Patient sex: M
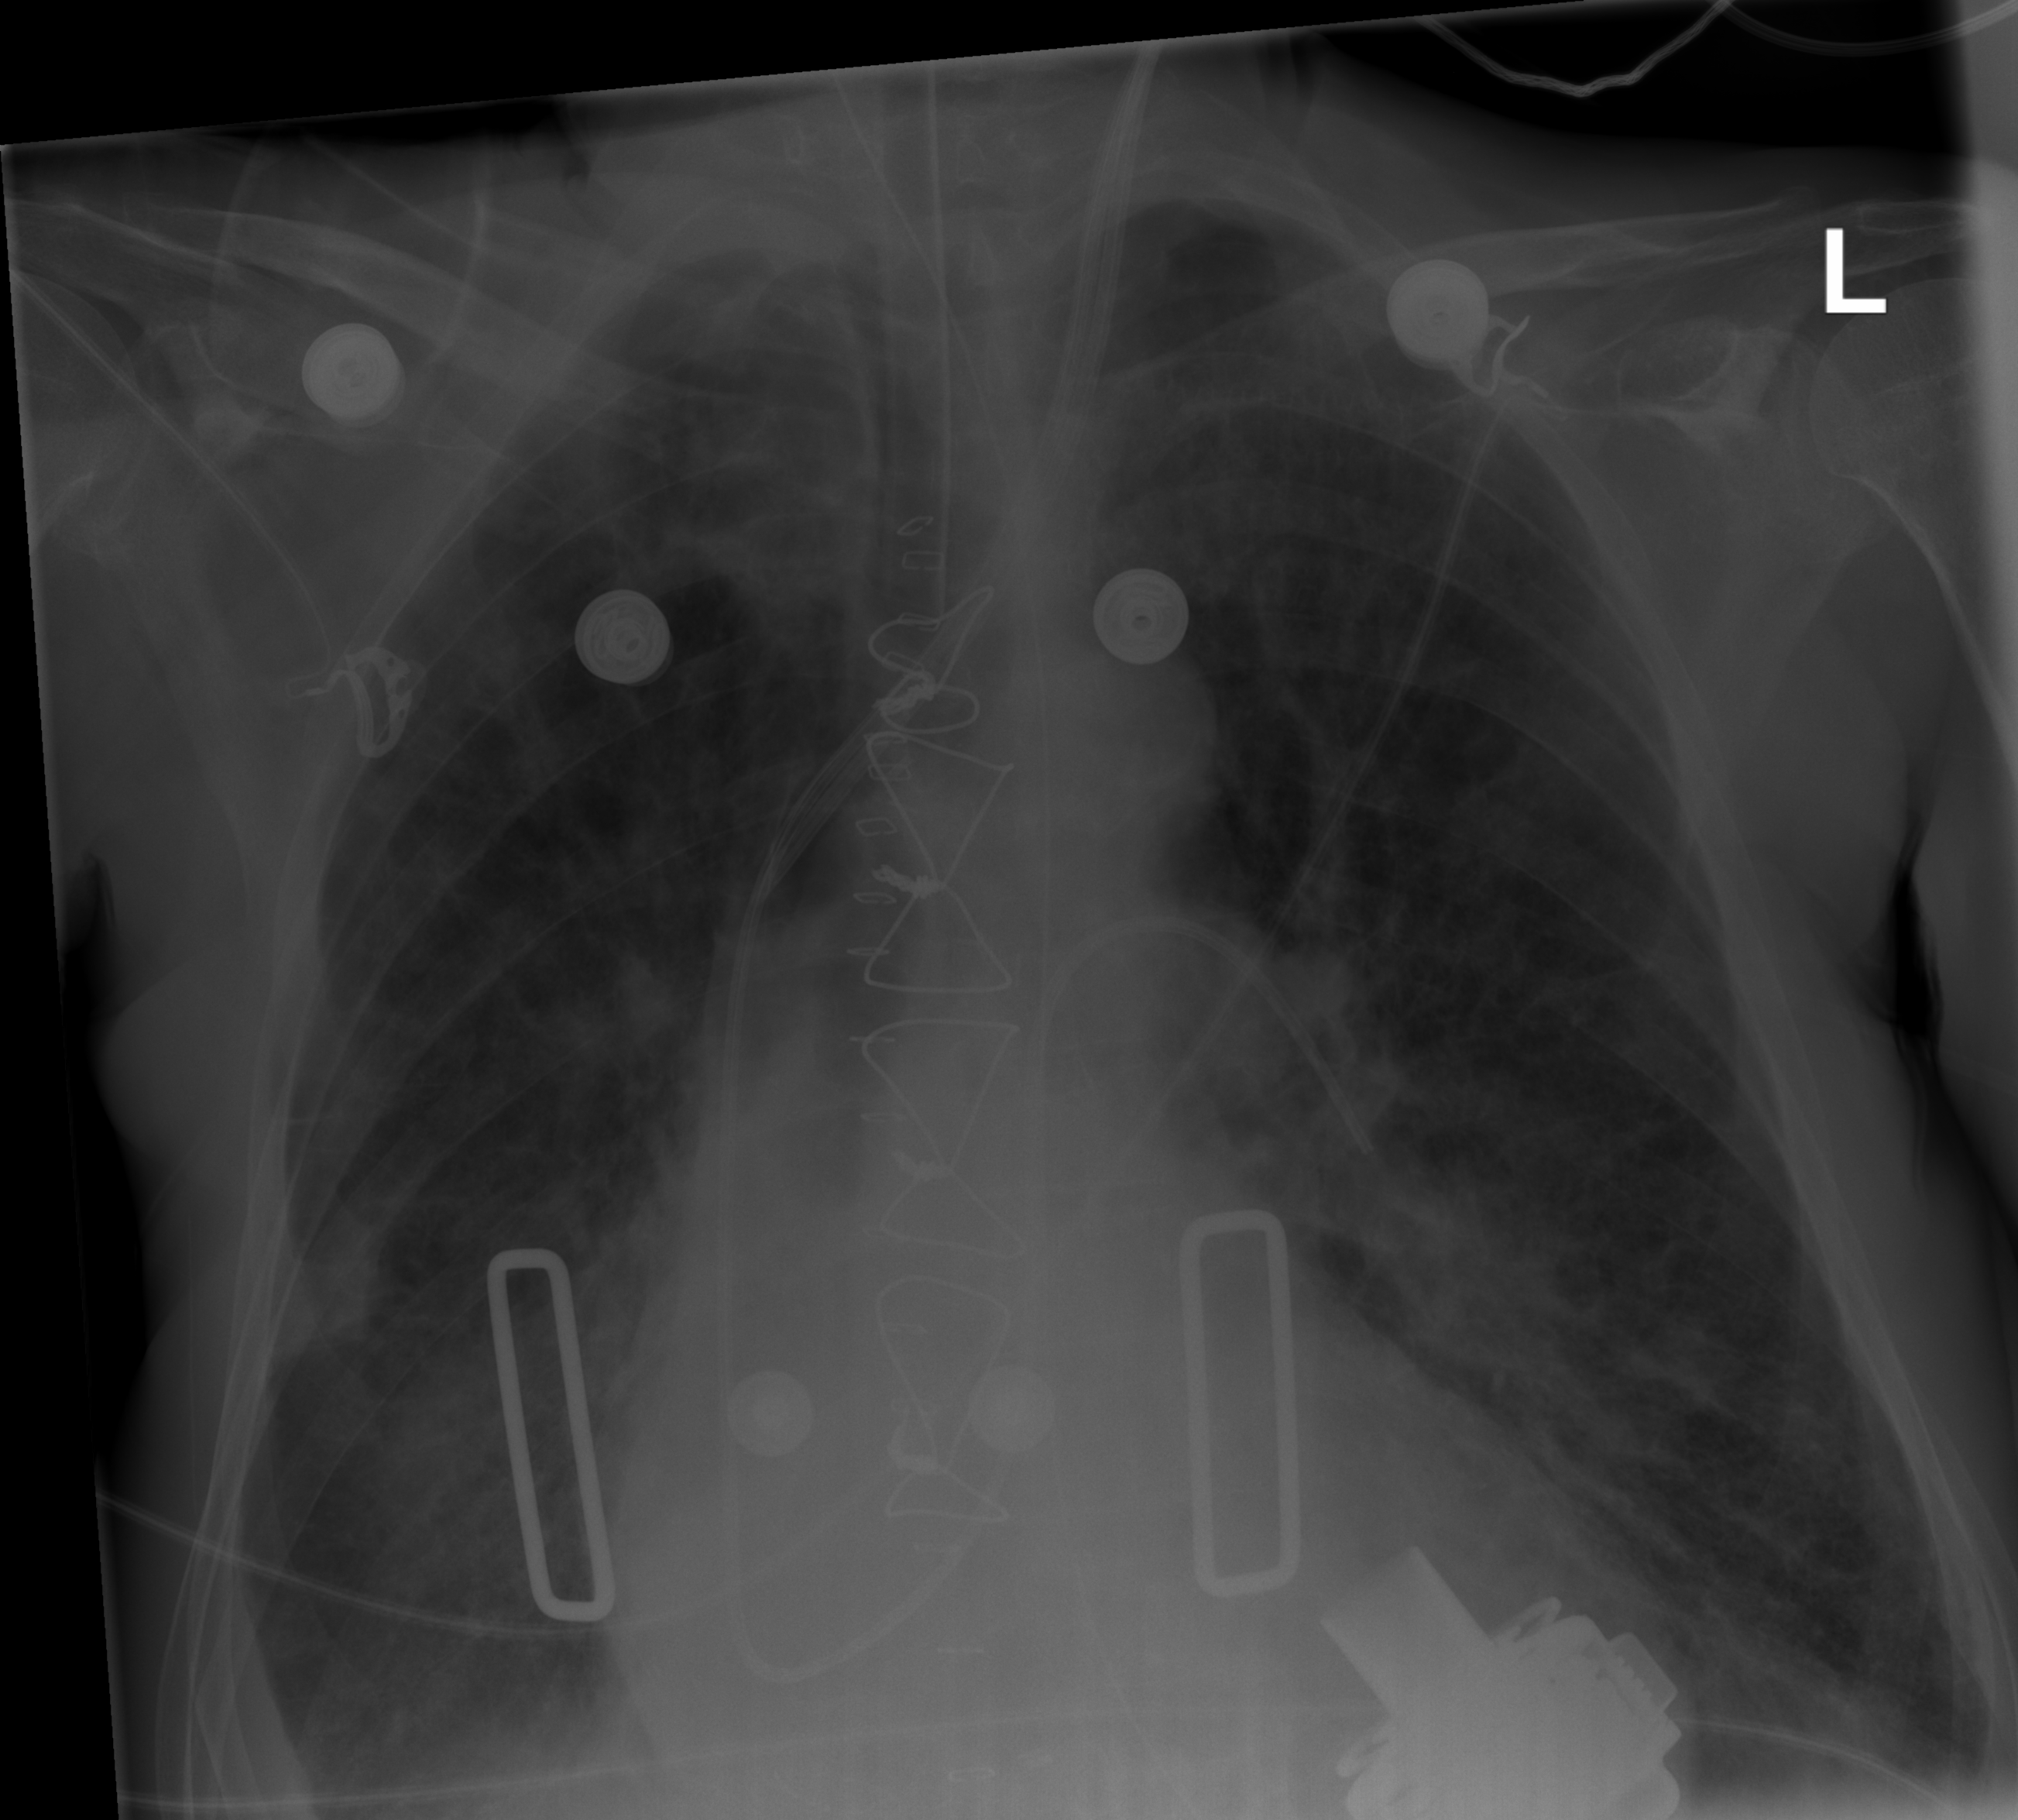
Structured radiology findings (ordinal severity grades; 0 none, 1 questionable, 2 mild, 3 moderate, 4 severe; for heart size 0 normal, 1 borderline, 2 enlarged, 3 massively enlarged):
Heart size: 2
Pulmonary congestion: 0
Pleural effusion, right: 2
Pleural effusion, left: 2
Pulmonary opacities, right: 2
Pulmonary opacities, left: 2
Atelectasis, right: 2
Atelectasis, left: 2